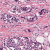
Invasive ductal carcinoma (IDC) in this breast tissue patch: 1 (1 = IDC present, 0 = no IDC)